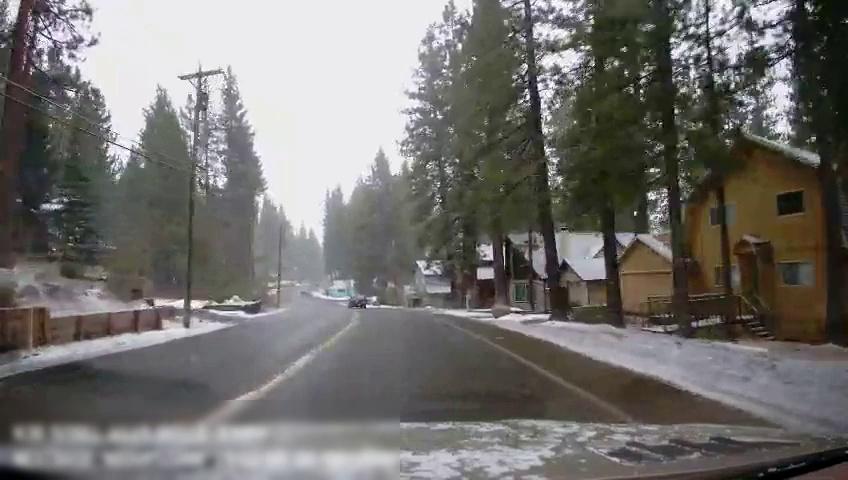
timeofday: Day
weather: Snowy
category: Drivable Space
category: Vehicles | Car
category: Lanes | Current Lane
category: Lanes | Current Lane